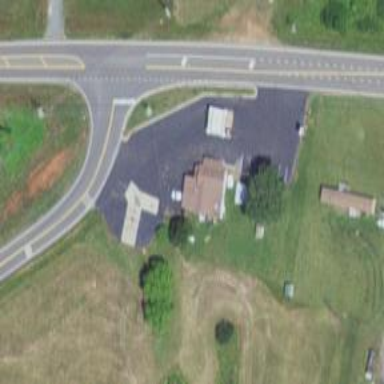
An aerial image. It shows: Convenience shop.